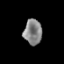
Tissue: prostate
Cell type: T cells
Senescence score: 0.3515
Nuclear area (px): 449
Mean DAPI intensity: 133.323